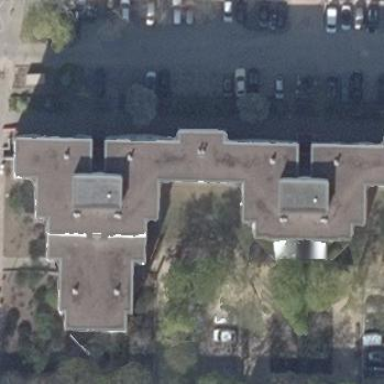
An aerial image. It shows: Flat-roofed apartment building.